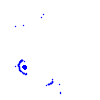
Particle: pion